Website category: university
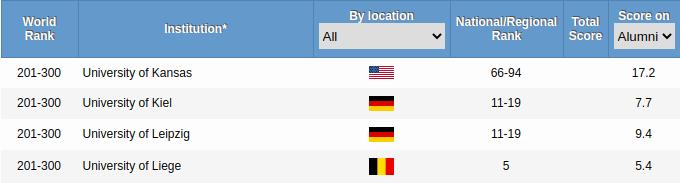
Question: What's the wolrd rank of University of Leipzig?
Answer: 201-300

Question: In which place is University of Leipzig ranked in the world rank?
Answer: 201-300

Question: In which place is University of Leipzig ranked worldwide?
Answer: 201-300

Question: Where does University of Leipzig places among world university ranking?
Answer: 201-300

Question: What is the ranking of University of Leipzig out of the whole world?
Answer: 201-300

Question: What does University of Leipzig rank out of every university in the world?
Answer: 201-300

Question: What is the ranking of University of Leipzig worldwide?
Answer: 201-300

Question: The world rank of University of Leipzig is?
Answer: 201-300

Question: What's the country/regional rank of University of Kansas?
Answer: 66-94

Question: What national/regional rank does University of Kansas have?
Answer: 66-94

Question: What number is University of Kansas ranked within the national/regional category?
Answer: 66-94

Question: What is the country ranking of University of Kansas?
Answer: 66-94

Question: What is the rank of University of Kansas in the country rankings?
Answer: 66-94

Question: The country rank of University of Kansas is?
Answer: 66-94

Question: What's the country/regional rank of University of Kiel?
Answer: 11-19

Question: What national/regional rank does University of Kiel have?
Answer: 11-19

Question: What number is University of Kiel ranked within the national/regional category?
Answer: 11-19

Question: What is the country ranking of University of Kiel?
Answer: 11-19

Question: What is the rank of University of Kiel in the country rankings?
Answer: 11-19

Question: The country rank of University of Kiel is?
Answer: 11-19

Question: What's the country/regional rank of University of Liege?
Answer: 5

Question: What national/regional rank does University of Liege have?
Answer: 5

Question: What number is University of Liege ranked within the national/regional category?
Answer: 5

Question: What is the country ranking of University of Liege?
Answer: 5

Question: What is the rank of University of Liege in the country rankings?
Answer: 5

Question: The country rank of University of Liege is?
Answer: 5

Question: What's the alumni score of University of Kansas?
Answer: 17.2

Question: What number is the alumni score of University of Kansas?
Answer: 17.2

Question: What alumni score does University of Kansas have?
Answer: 17.2

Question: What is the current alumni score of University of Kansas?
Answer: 17.2

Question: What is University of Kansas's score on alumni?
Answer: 17.2

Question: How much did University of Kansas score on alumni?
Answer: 17.2

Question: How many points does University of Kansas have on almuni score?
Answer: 17.2

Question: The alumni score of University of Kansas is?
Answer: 17.2

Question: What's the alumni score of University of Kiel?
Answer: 7.7

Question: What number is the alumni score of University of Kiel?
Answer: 7.7

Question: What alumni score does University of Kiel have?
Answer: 7.7

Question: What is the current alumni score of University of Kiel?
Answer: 7.7

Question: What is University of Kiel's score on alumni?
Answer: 7.7

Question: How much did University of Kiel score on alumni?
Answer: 7.7

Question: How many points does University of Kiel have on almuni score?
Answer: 7.7

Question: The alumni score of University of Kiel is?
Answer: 7.7

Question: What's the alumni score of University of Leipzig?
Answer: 9.4

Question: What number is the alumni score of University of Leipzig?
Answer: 9.4

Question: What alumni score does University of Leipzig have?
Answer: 9.4

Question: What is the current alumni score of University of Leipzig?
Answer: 9.4

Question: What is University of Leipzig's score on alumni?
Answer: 9.4

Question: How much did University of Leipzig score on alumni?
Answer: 9.4

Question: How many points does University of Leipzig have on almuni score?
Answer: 9.4

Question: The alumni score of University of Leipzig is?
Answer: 9.4

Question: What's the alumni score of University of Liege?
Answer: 5.4

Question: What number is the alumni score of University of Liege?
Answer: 5.4

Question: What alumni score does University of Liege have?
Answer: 5.4

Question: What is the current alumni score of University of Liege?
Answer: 5.4

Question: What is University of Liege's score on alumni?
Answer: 5.4

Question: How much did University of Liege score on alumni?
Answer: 5.4

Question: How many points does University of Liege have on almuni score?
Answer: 5.4

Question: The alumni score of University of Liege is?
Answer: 5.4

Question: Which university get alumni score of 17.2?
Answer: University of Kansas

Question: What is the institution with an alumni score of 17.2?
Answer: University of Kansas

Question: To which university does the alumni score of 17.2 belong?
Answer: University of Kansas

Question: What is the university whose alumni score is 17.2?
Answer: University of Kansas

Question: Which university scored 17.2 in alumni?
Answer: University of Kansas

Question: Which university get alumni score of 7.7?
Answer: University of Kiel